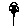
Label: flower